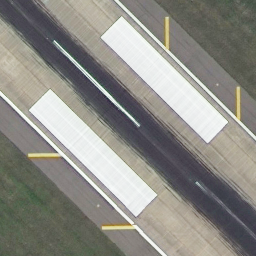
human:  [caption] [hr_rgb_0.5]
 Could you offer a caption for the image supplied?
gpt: A straight runway with some mark lines on it .

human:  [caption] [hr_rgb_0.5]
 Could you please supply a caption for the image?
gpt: It is a straight runway with some white mark lines on it .

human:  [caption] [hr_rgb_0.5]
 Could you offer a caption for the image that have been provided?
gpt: There are some mark lines on the straight runway .

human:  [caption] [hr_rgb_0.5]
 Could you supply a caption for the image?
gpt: It is a straight runway with some mark lines on it .

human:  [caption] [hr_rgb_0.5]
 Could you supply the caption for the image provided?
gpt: A straight runway with some white mark lines on it .